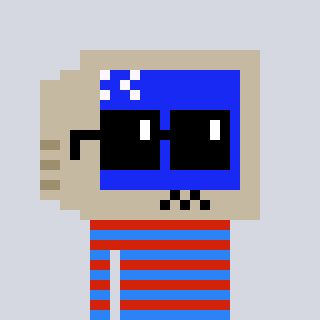
a pixel art character with square black sunglasses, a old monitor-shaped head and a red-colored body on a cool background